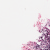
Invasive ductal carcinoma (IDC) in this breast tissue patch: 0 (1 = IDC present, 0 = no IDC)